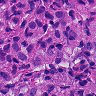
Metastatic tissue present: yes